Current action and preconditions to check: trajectory_clear

Your task: For each precondition in the list above, predict whether it will hold at this action.

Consider the current scene as observed from the mobile robot's camera, and analyze the predicted future states of all dynamic agents (e.g., people, animals, vehicles, or any moving entities) within the NEXT SECOND.

IMPORTANT: Only answer "very likely" if you are absolutely certain—based on strong, clear evidence—that a dynamic agent will violate the precondition in the predicted future state. Do NOT answer "very likely" for unlikely, ambiguous, or low-probability risks.

Ask yourself for each precondition: Is there a high probability, with clear and convincing evidence, that the predicted future states of any dynamic agent will interfere with the predicted future state of the currently executing action within the NEXT SECOND, causing that precondition to fail?

Assess the risk level based on these predictions. Use "likely" or "very likely" if motions create a clear risk of interference.

Use "neutral" or "improbable" if agents are nearby but their predicted paths are clearly diverging or non-conflicting.

Failure Risk Categories: "very improbable", "improbable", "neutral", "likely", "very likely"

Answer Format: Output ONLY the probability_of_failure value from these categories: "very improbable", "improbable", "neutral", "likely", "very likely"

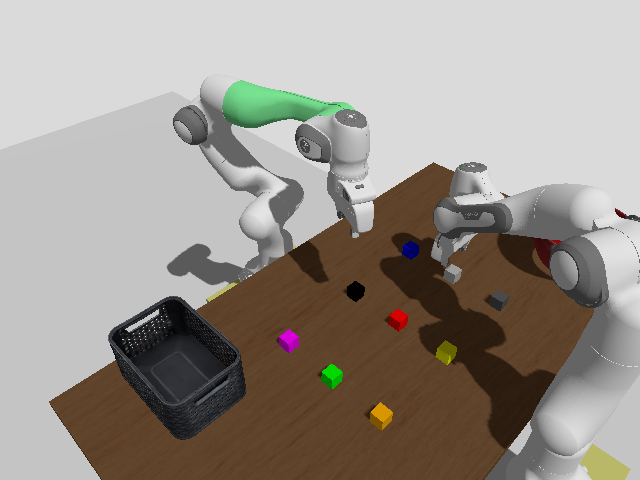

Answer: very improbable